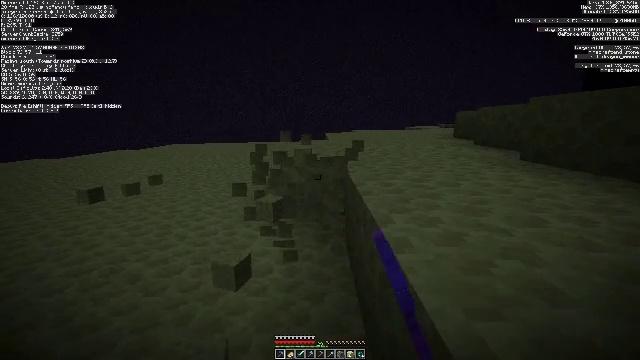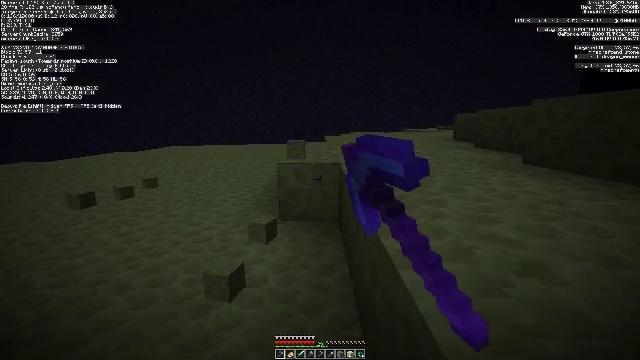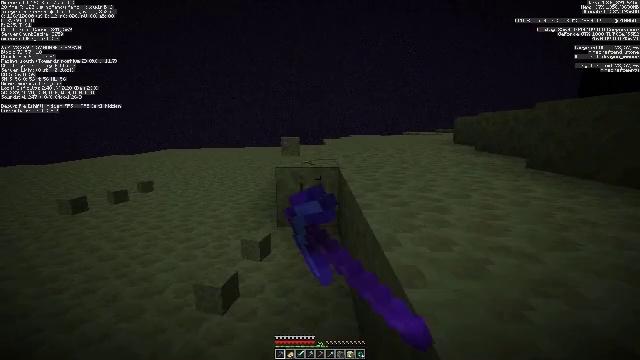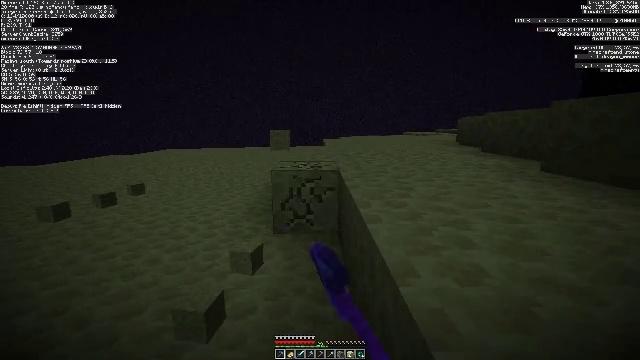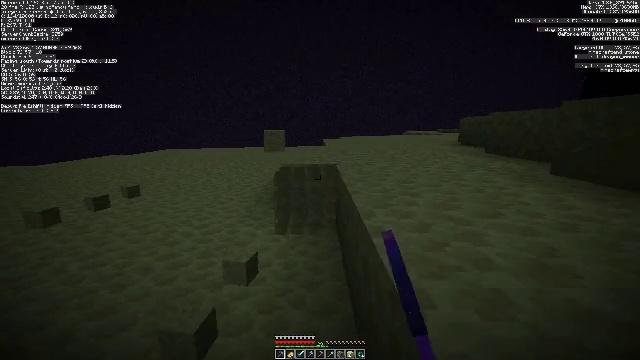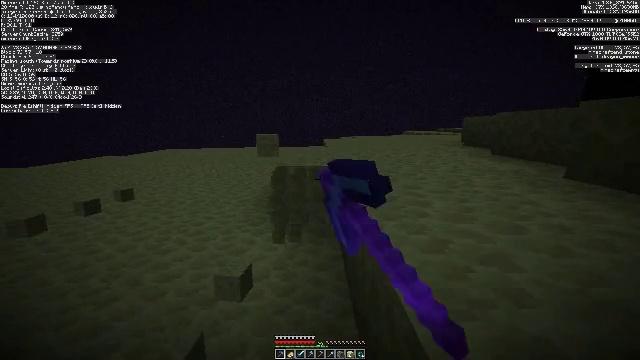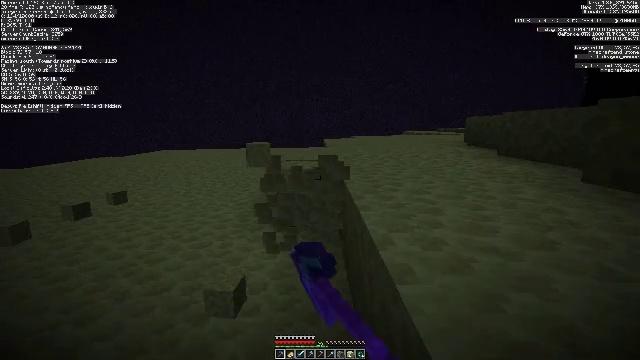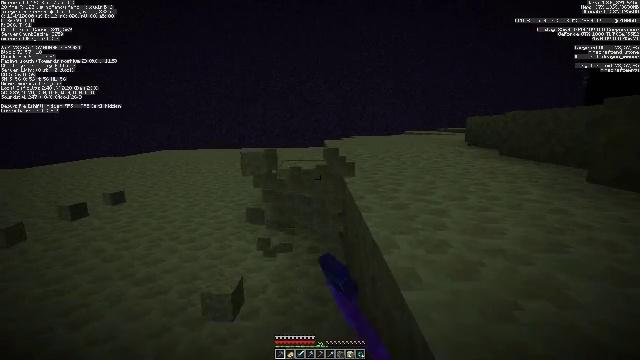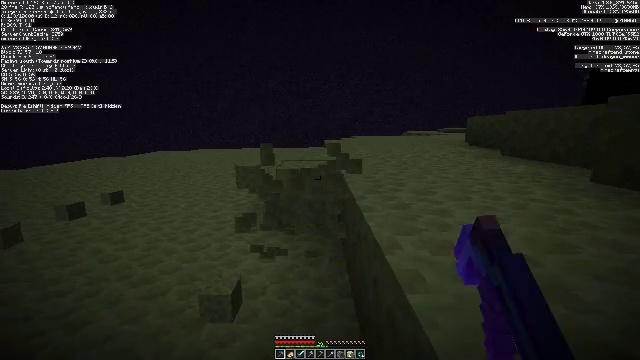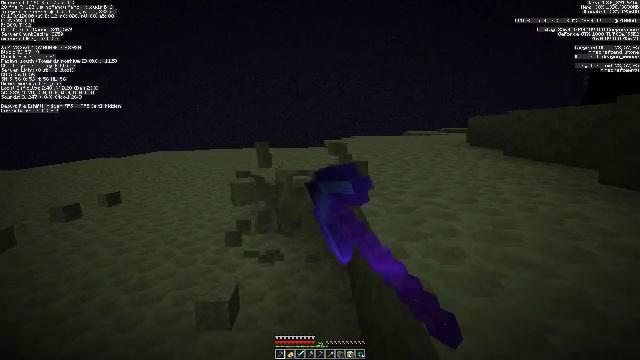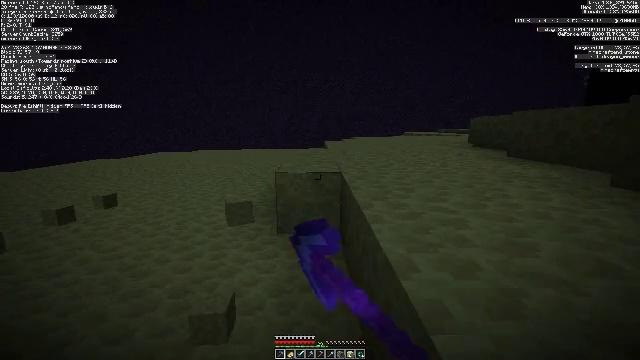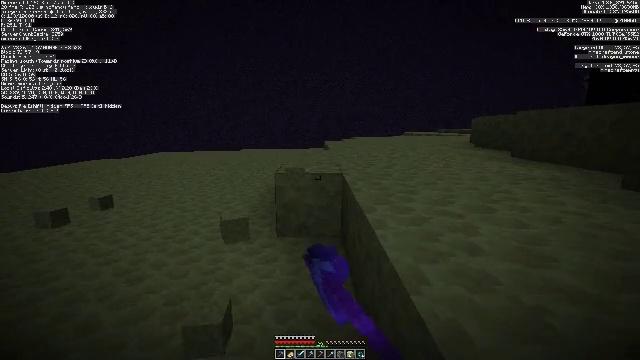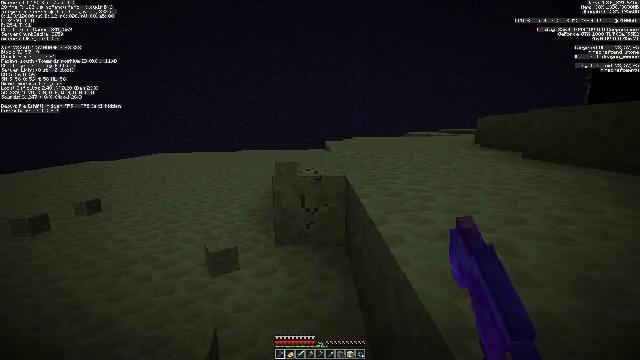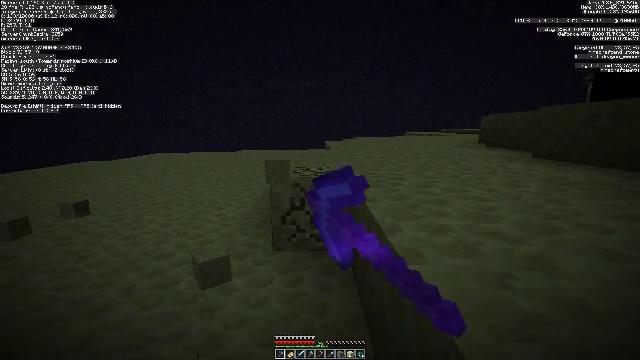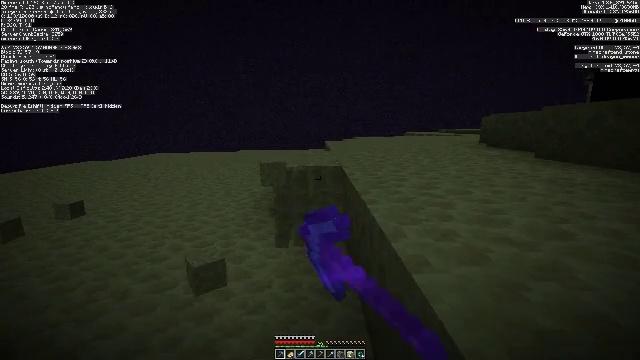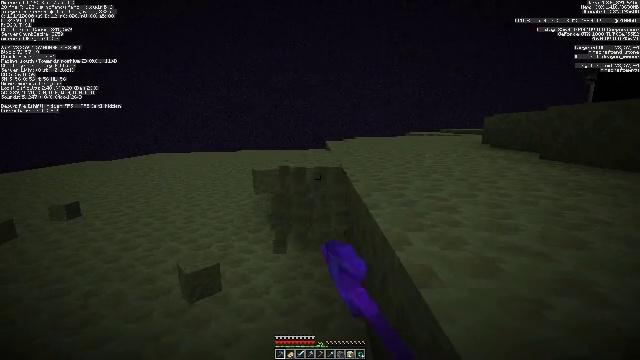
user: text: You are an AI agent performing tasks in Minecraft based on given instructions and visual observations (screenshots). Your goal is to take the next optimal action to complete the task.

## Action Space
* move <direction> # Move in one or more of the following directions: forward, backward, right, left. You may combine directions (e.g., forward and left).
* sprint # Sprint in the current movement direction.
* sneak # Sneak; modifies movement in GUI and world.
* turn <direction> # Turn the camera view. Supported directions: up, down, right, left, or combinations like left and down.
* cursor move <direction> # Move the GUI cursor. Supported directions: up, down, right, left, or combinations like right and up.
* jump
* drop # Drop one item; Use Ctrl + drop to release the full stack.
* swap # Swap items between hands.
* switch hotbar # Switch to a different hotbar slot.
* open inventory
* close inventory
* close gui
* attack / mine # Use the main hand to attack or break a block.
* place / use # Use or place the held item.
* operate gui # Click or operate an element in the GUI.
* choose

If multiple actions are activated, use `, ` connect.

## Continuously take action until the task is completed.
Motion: motion action
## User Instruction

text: Extract end stone with a pickaxe.
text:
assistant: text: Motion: move forward, attack / mine
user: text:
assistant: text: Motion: move forward, attack / mine
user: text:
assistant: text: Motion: move forward, attack / mine
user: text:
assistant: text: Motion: move forward, attack / mine
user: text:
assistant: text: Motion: move forward, attack / mine
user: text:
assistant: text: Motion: attack / mine
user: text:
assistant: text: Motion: attack / mine
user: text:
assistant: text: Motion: attack / mine
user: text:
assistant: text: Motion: move forward, attack / mine
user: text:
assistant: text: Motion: move forward, attack / mine
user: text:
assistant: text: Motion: move forward, attack / mine
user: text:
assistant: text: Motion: move forward, attack / mine
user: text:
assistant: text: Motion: move forward, attack / mine
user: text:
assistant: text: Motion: attack / mine
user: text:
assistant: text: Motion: attack / mine
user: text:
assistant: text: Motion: attack / mine
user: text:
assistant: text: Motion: attack / mine
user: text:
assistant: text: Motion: attack / mine
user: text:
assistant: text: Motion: attack / mine
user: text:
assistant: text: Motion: attack / mine
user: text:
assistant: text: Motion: attack / mine
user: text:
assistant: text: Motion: attack / mine
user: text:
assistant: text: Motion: move forward, attack / mine
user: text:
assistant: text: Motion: move forward, attack / mine
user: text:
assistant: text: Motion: move forward, attack / mine
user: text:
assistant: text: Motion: move forward, attack / mine
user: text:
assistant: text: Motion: move forward, turn left and down, attack / mine
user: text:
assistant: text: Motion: attack / mine
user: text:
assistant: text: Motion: attack / mine
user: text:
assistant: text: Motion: attack / mine